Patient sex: M
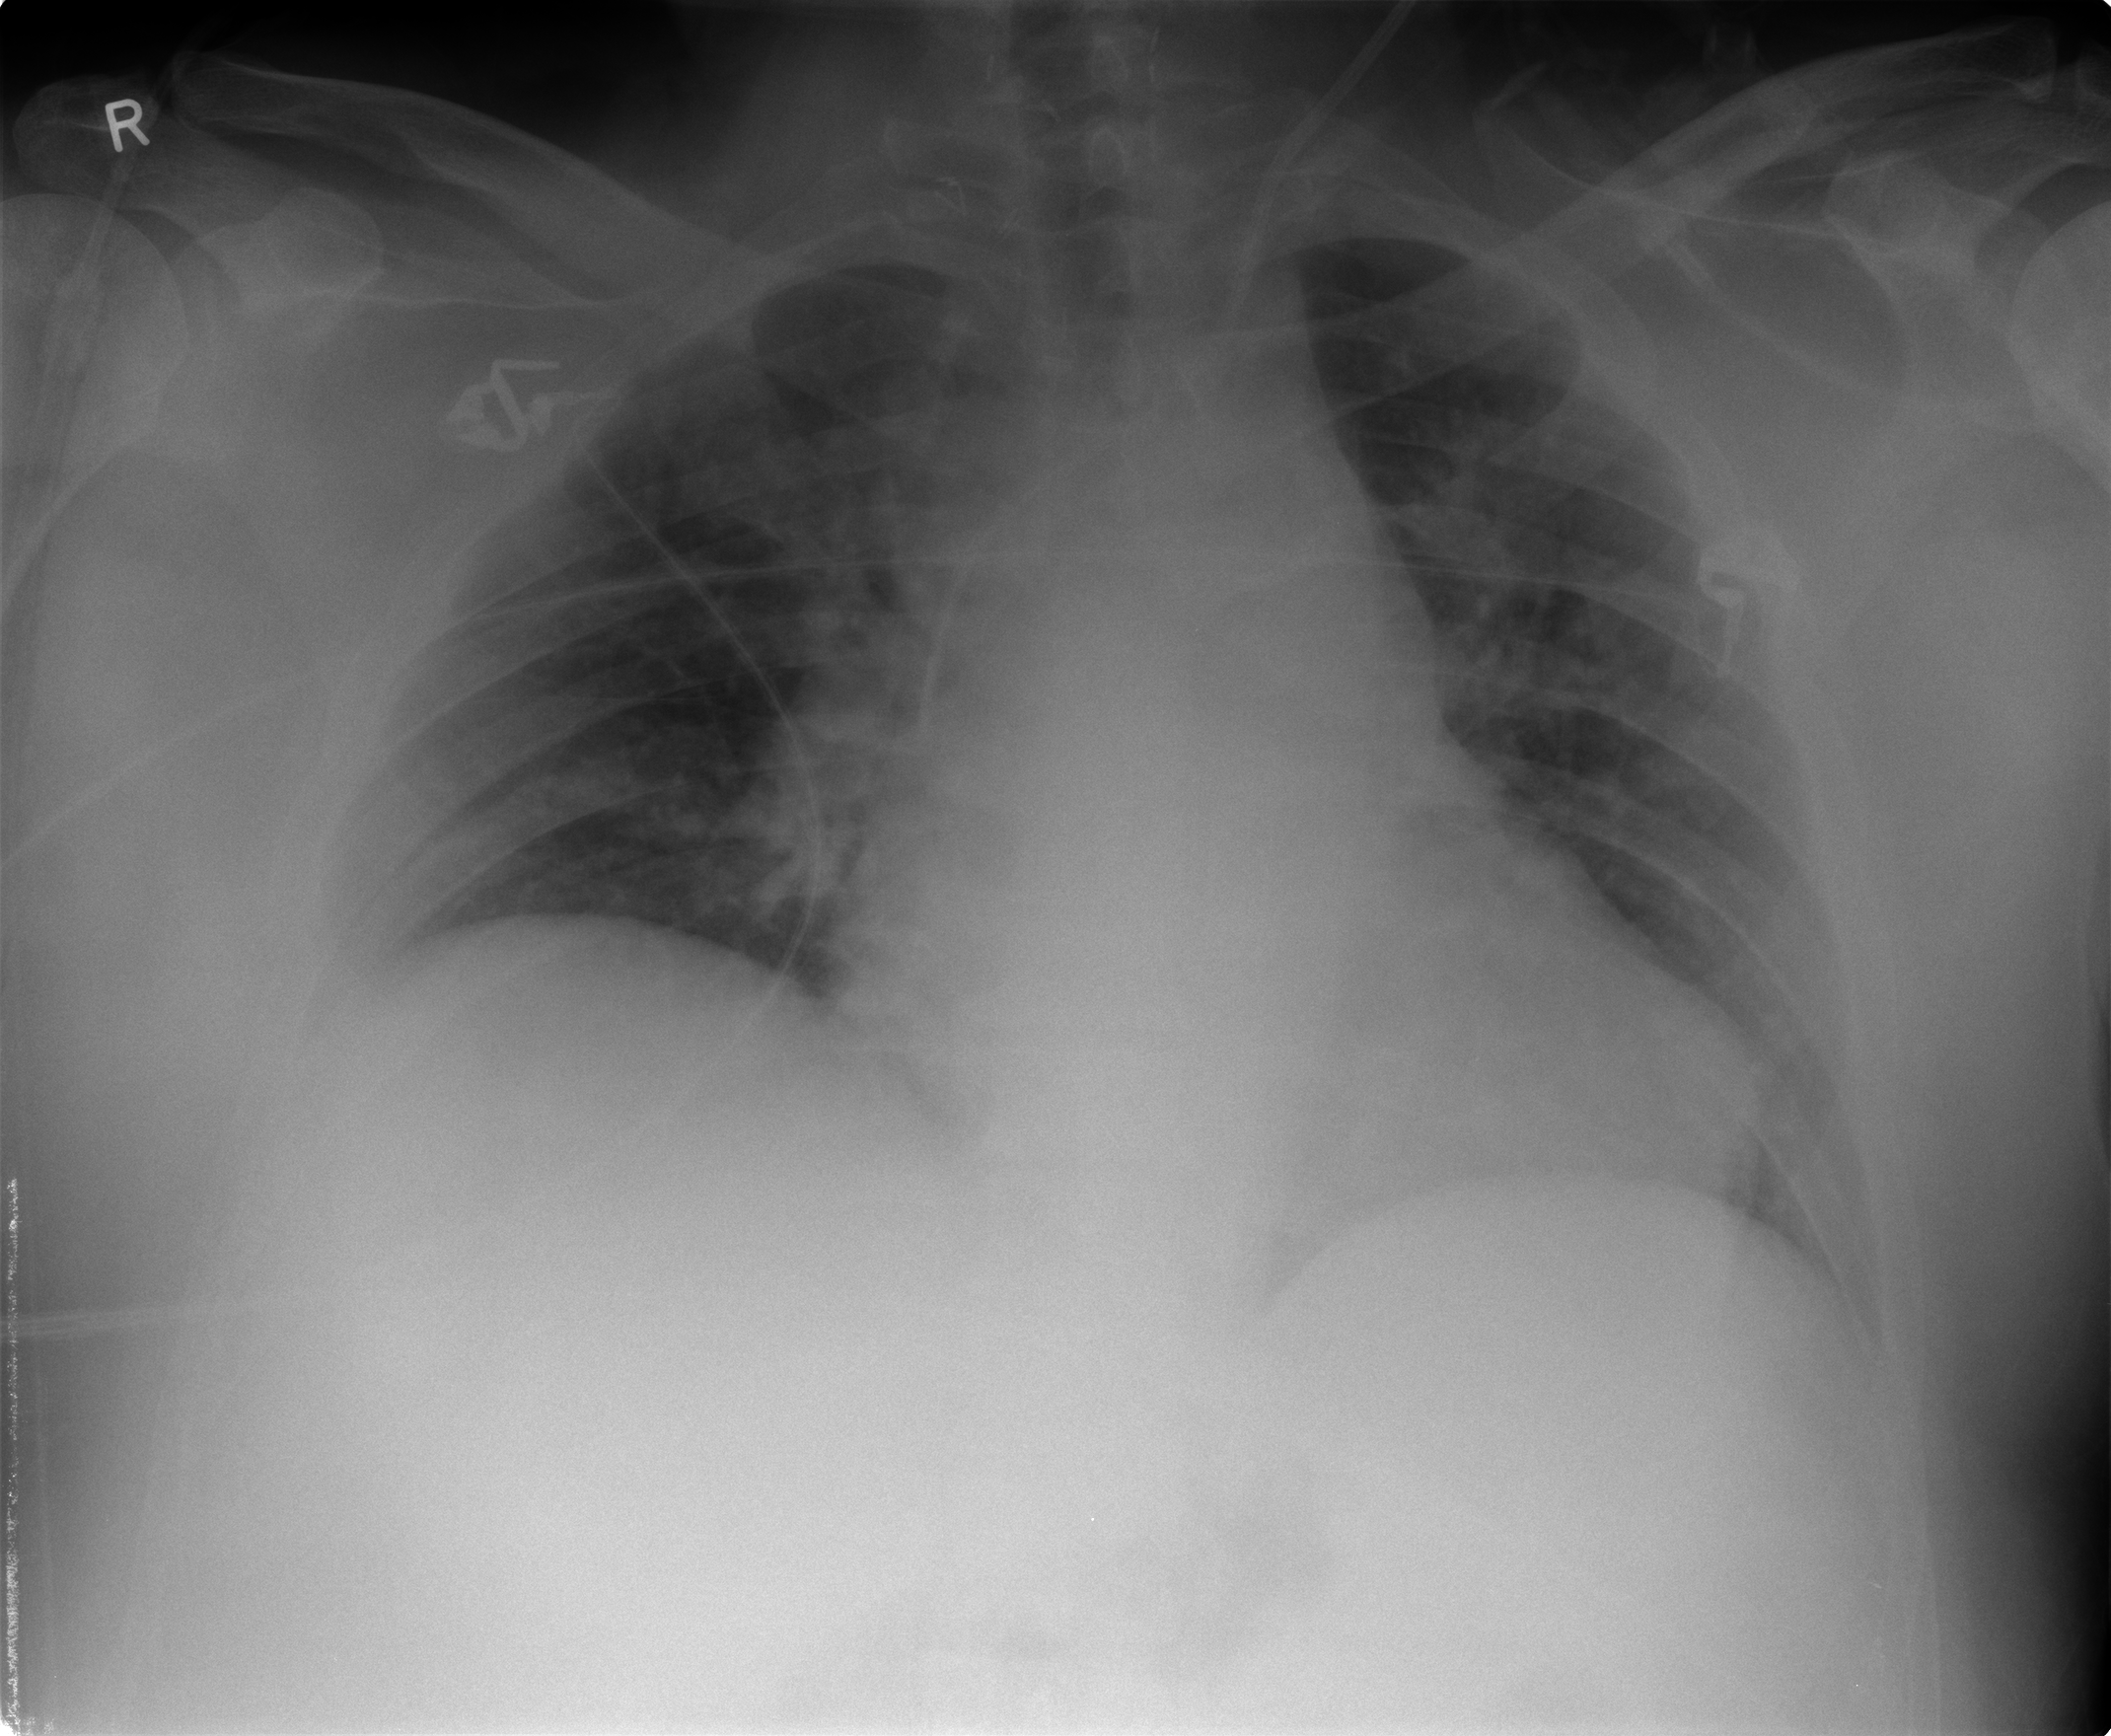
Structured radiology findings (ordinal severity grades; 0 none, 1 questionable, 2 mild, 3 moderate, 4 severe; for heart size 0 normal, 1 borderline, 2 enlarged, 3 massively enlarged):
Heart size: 0
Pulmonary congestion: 1
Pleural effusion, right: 0
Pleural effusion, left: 0
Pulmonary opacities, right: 0
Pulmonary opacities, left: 0
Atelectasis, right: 1
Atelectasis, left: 0